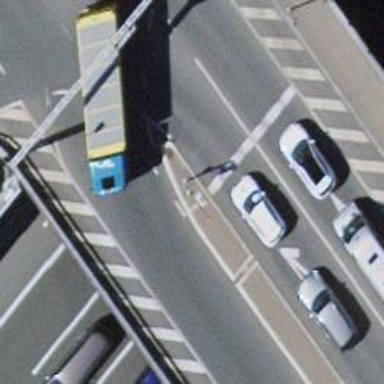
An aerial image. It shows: Road with traffic signals.